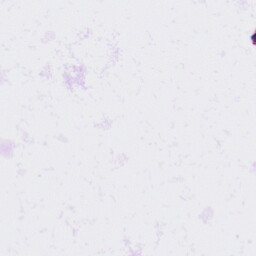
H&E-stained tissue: Lung